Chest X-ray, PA view. Patient: 59 years old, sex F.
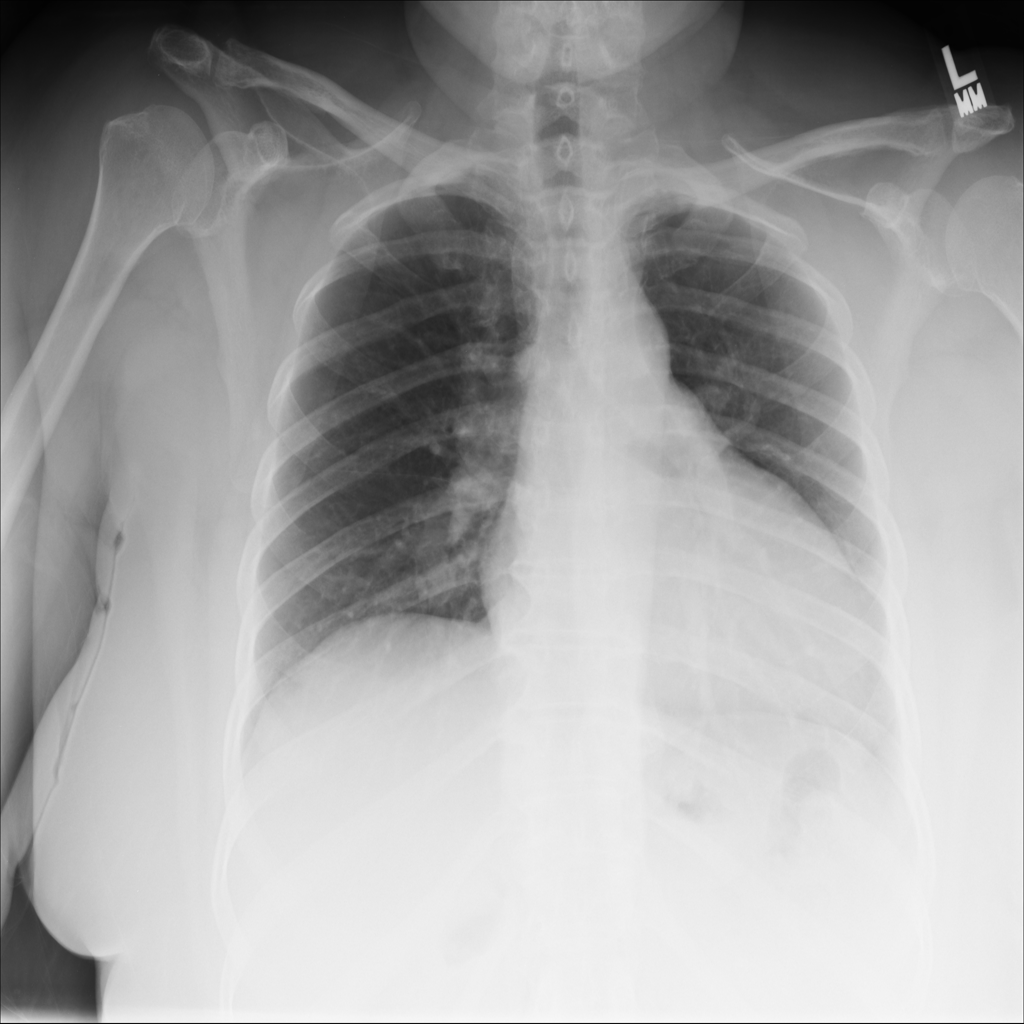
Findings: Cardiomegaly